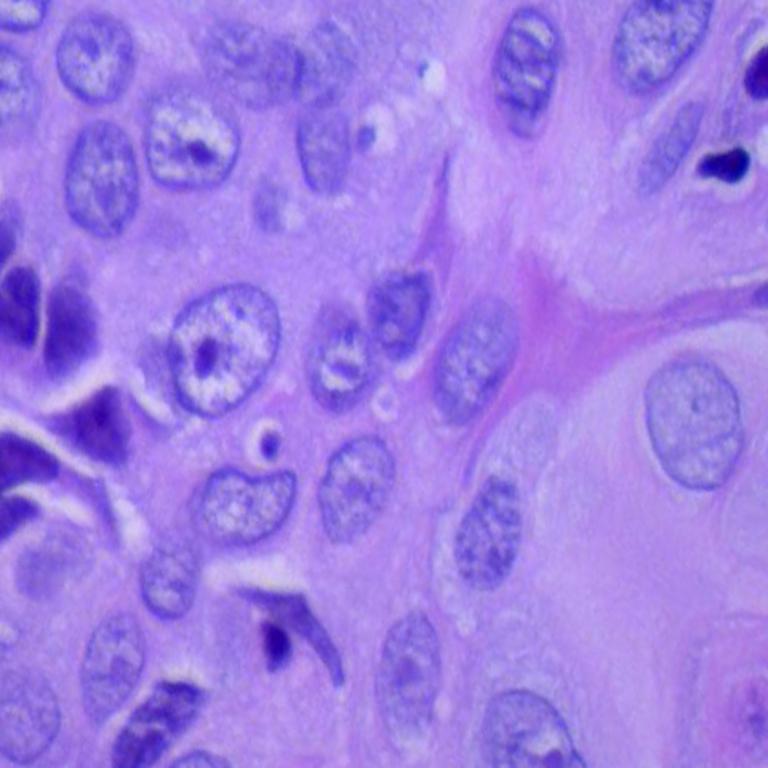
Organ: lung
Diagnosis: squamous carcinomas